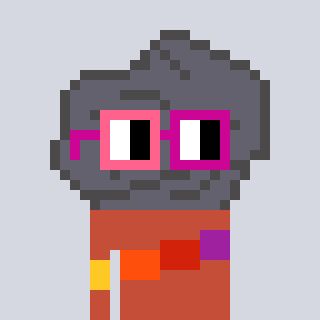
a pixel art character with square pink and red glasses, a rock-shaped head and a rust-colored body on a cool background